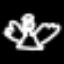
Label: angel